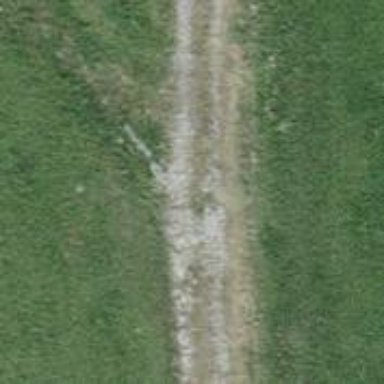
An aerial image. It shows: Gravel track with grade 4 classification.